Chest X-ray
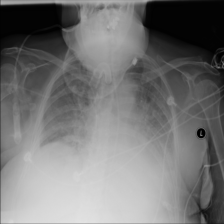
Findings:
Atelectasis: negative
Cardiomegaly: negative
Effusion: positive
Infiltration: positive
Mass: negative
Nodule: negative
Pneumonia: negative
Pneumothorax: negative
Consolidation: negative
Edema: negative
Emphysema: negative
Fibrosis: negative
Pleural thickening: negative
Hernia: negative